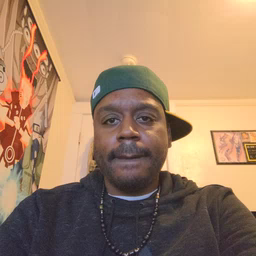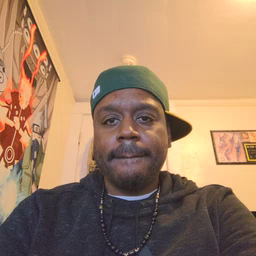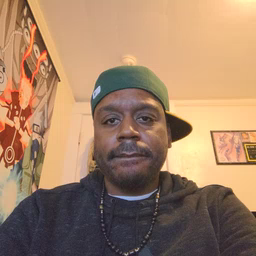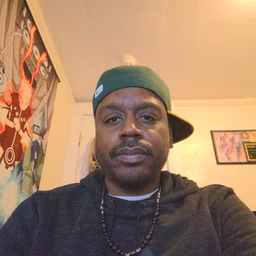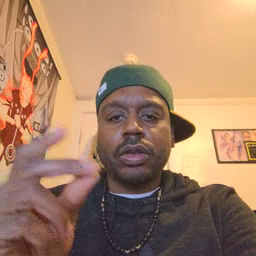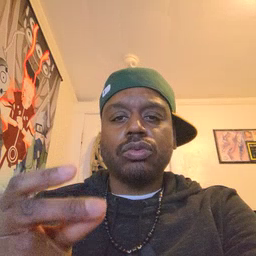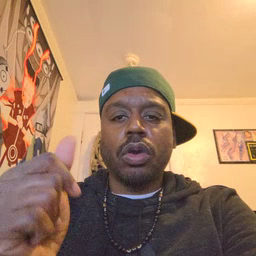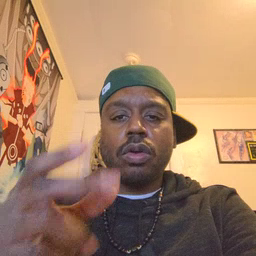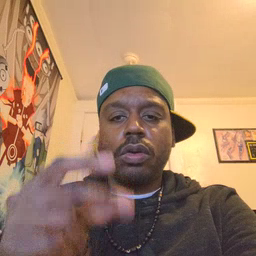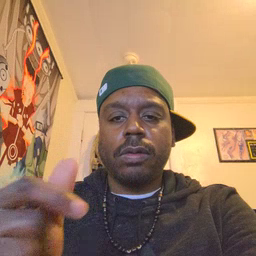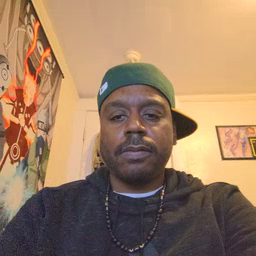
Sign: dog